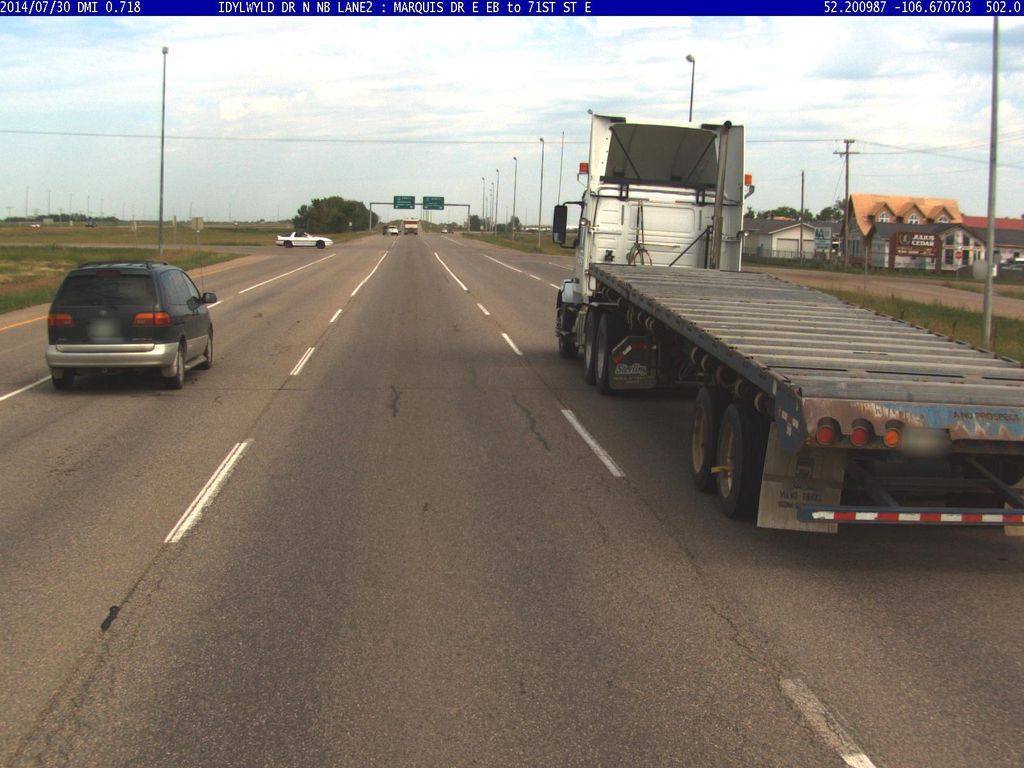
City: saskatoon